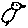
Label: bird